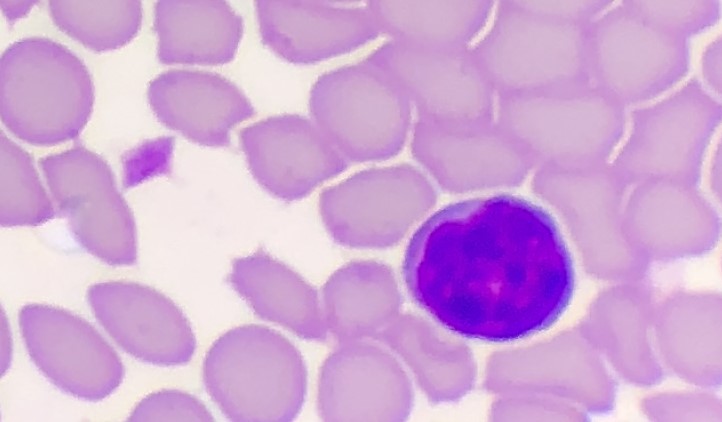
White blood cell type: Lymphocyte